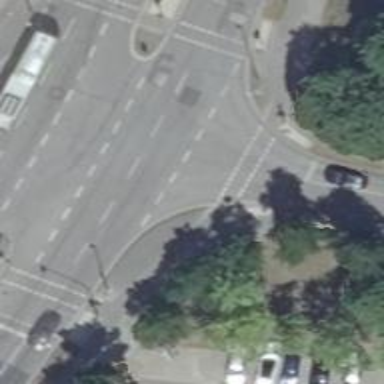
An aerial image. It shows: Traffic signal crossing.